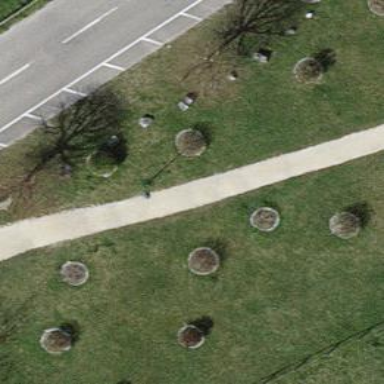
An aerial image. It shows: Shrub in its natural environment.